Question: How do I ensure that all of my graph values are visible in my filled line chart? I want to set this up so that the smaller values are in front and the larger values are behind it. Currently the green bar charts are hidden due to the larger values overlapping over it.

My code is below
'''
'graphs': [{
'balloonText': '[[categoryField]]<strong>[[title]]</strong>: [[forecastedUsageValue]] [[forecastedUsageUnits]]',
'id': 'forecastedUsage',
'lineThickness': 2,
'lineAlpha': 0.98,
'fillAlphas': 0.4,
'title': 'Forecasted Usage',
'valueField': 'forecastedUsageValue',
'fillColors': '#68AE44',
'lineColor': '#68AE44'
}, {
'balloonText': '[[categoryField]]<strong>[[title]]</strong>: [[onPeakHedgeValue]] [[onPeakHedgeUnits]]',
'id': 'on-peak-hedged',
'lineAlpha': 0.98,
'fillAlphas': 0.98,
'title': 'On Peak Hedged',
'lineThickness': 2,
'valueField': 'onPeakHedgeValue'
}, {
'balloonText': '[[categoryField]]<strong>[[title]]</strong>: [[offPeakHedgeValue]] [[offPeakHedgeUnits]]',
'id': 'off-peak-hedged',
'lineAlpha': 0.98,
'fillAlphas': 0.98,
'title': 'Off Peak Hedged',
'lineThickness': 2,
'valueField': 'offPeakHedgeValue',
'lineColor': '#D55479'
}],
'''
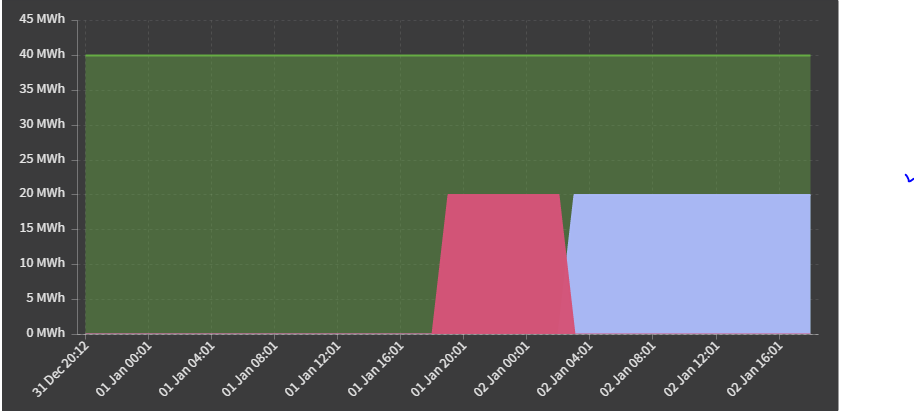
Answer: You can't control which value is in the front of the other in a filled line graph. The easy fix is to adjust your 'fillAlphas' to a smaller value so that they're more transparent, allowing you to see the values where the filled segments overlap. You might also want to consider enabling bullets as well, as well as a chartCursor so that it's easier for the user to trigger balloons for those overlapping sections.